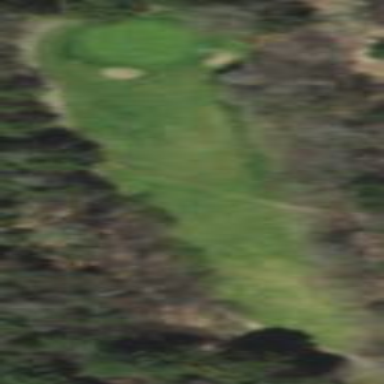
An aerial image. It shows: Golf rough area.